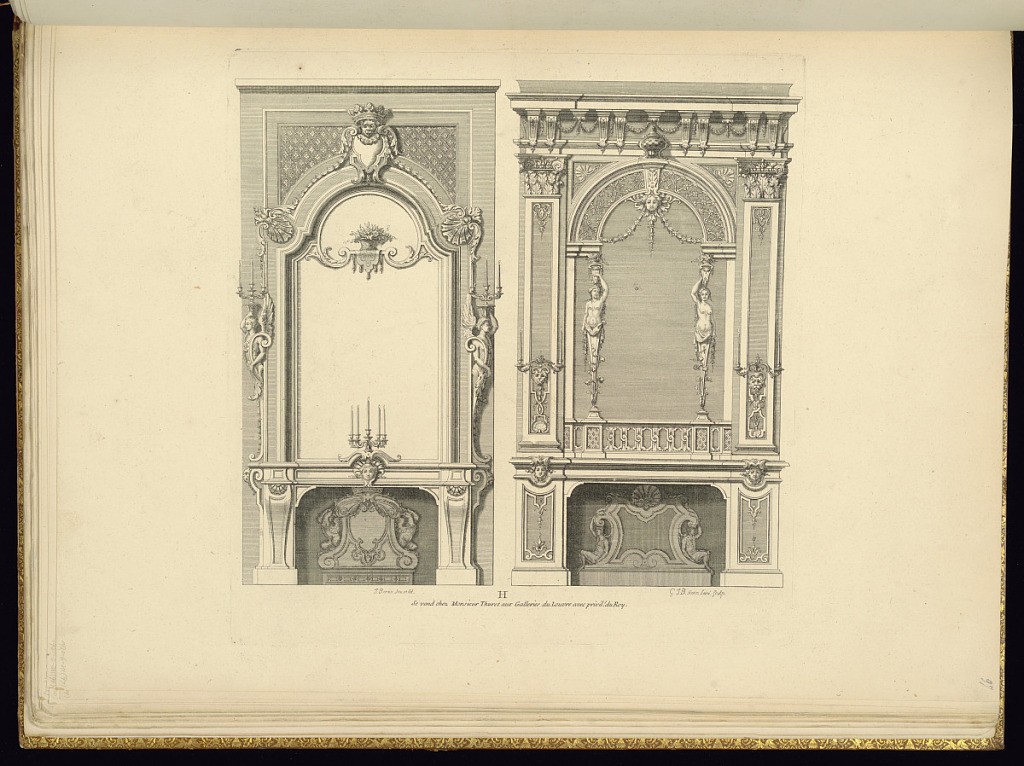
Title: Chimneypiece Designs
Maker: Jean Berain, the elder, French, 1640-1711
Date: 1711
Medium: Engraving on laid paper
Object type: Bound print
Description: Two chimneypiece designs decorated with candelabra, shells, cartouches, pillars, Corinthian capitals, mascarons, vases, garlands, and terms. The plate is signed and lettered "H."